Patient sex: F
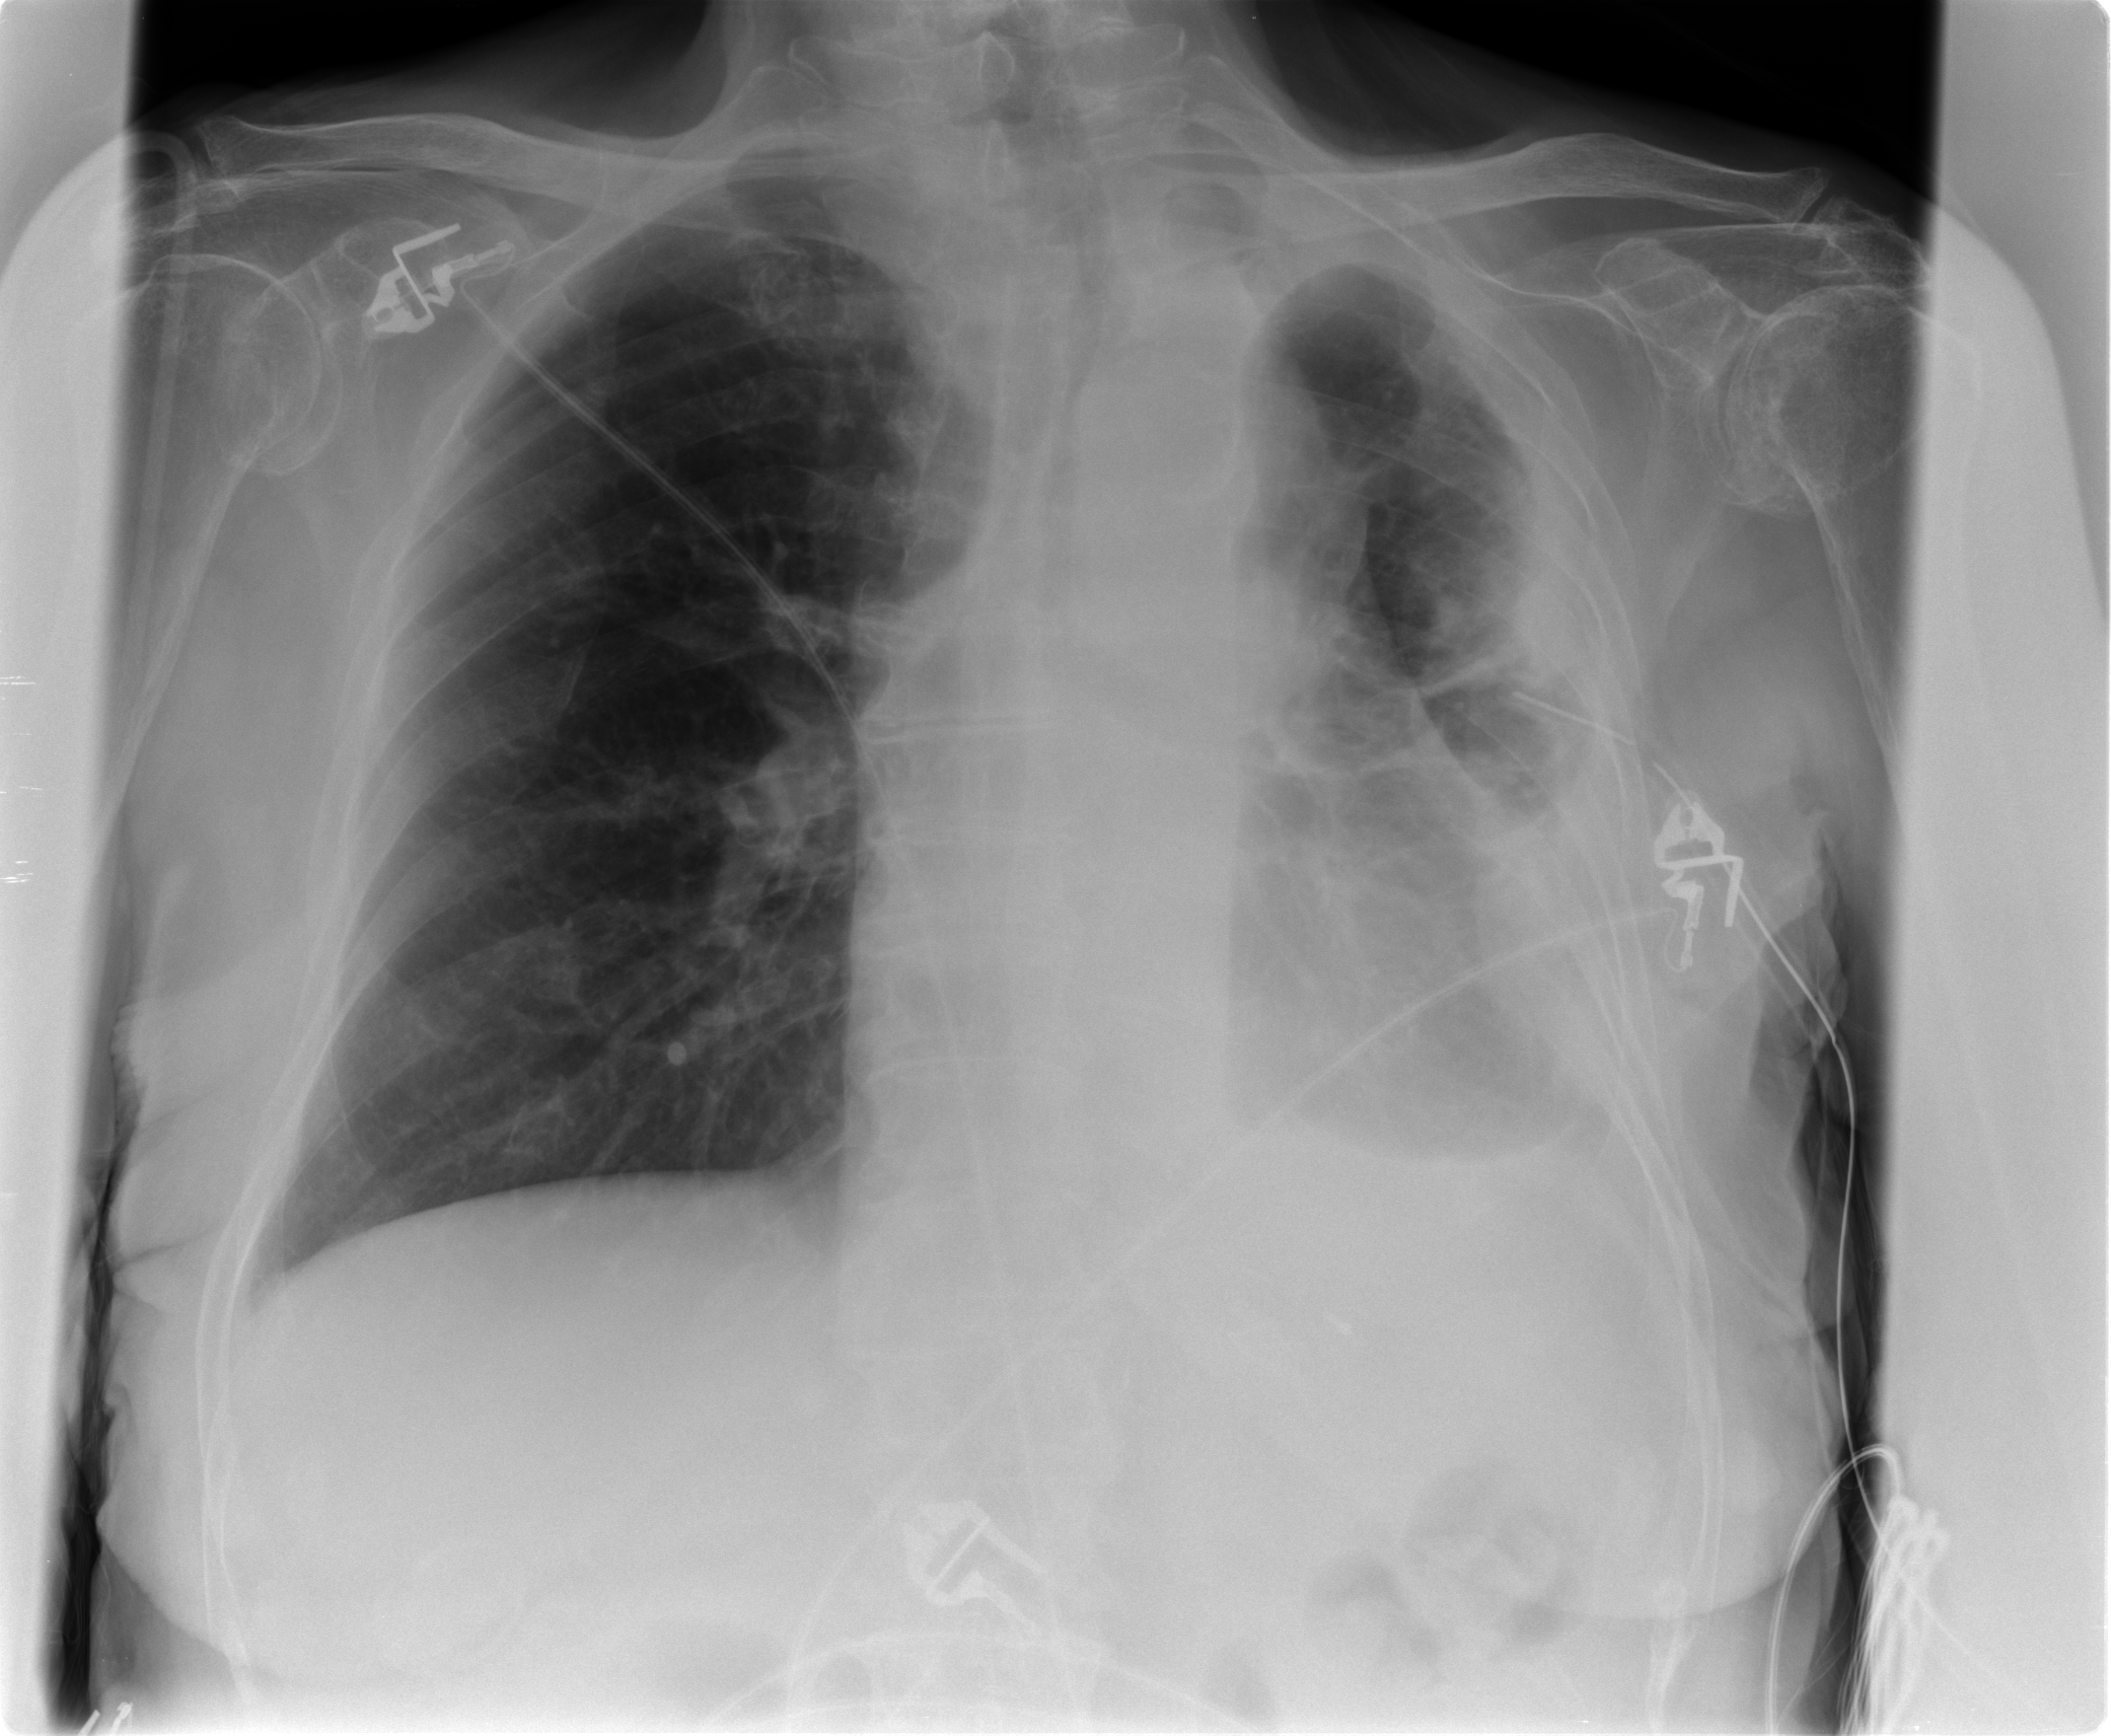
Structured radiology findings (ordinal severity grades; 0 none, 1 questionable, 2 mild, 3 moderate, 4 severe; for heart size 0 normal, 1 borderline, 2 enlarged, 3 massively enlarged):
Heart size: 2
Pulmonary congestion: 0
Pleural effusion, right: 0
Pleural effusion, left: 3
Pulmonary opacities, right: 0
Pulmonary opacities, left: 0
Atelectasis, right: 0
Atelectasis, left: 3